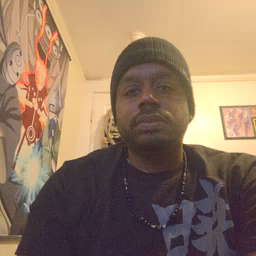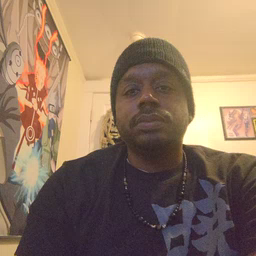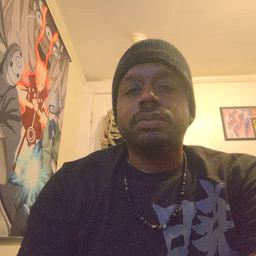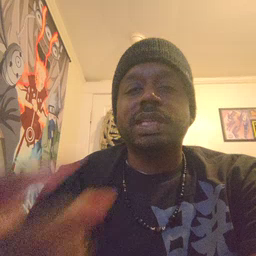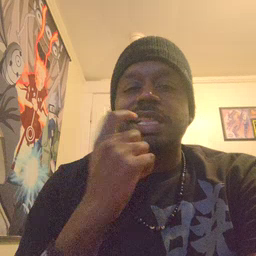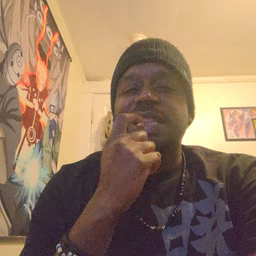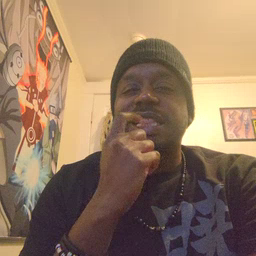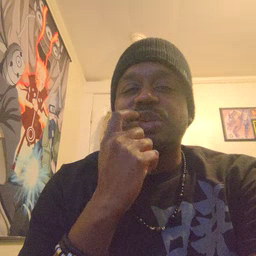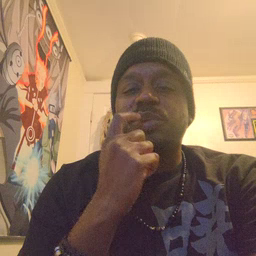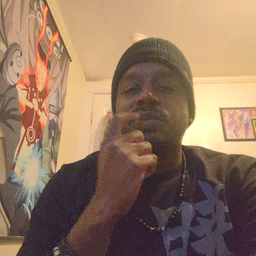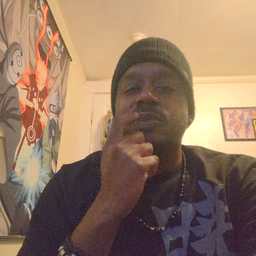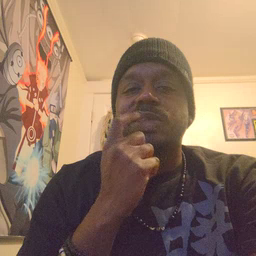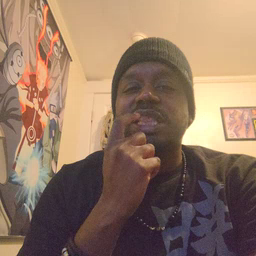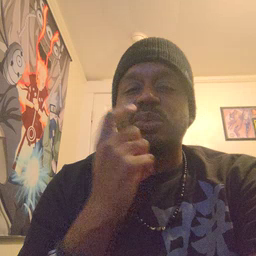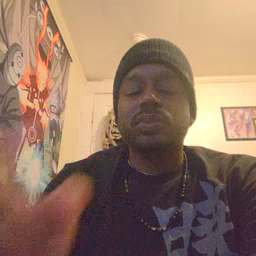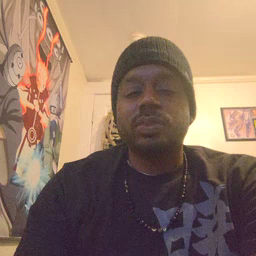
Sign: tooth